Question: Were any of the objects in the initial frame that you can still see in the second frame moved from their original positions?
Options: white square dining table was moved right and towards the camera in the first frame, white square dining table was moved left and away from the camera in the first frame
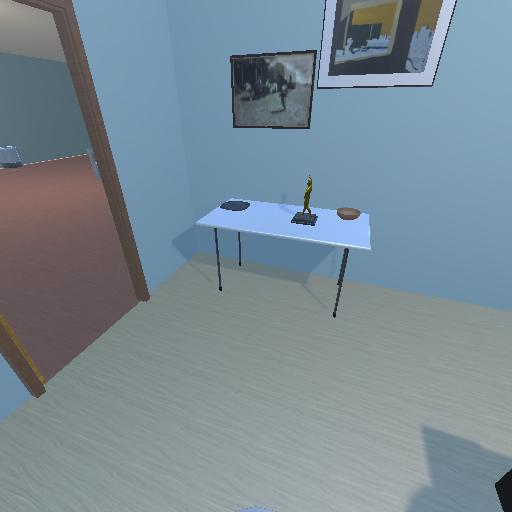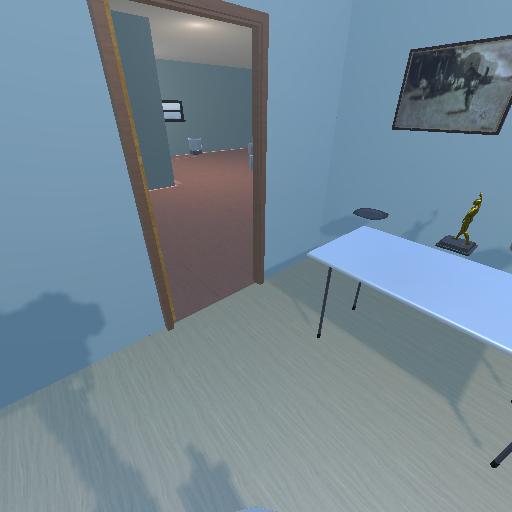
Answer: white square dining table was moved right and towards the camera in the first frame